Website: ulta-beauty
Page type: delivery-shipping
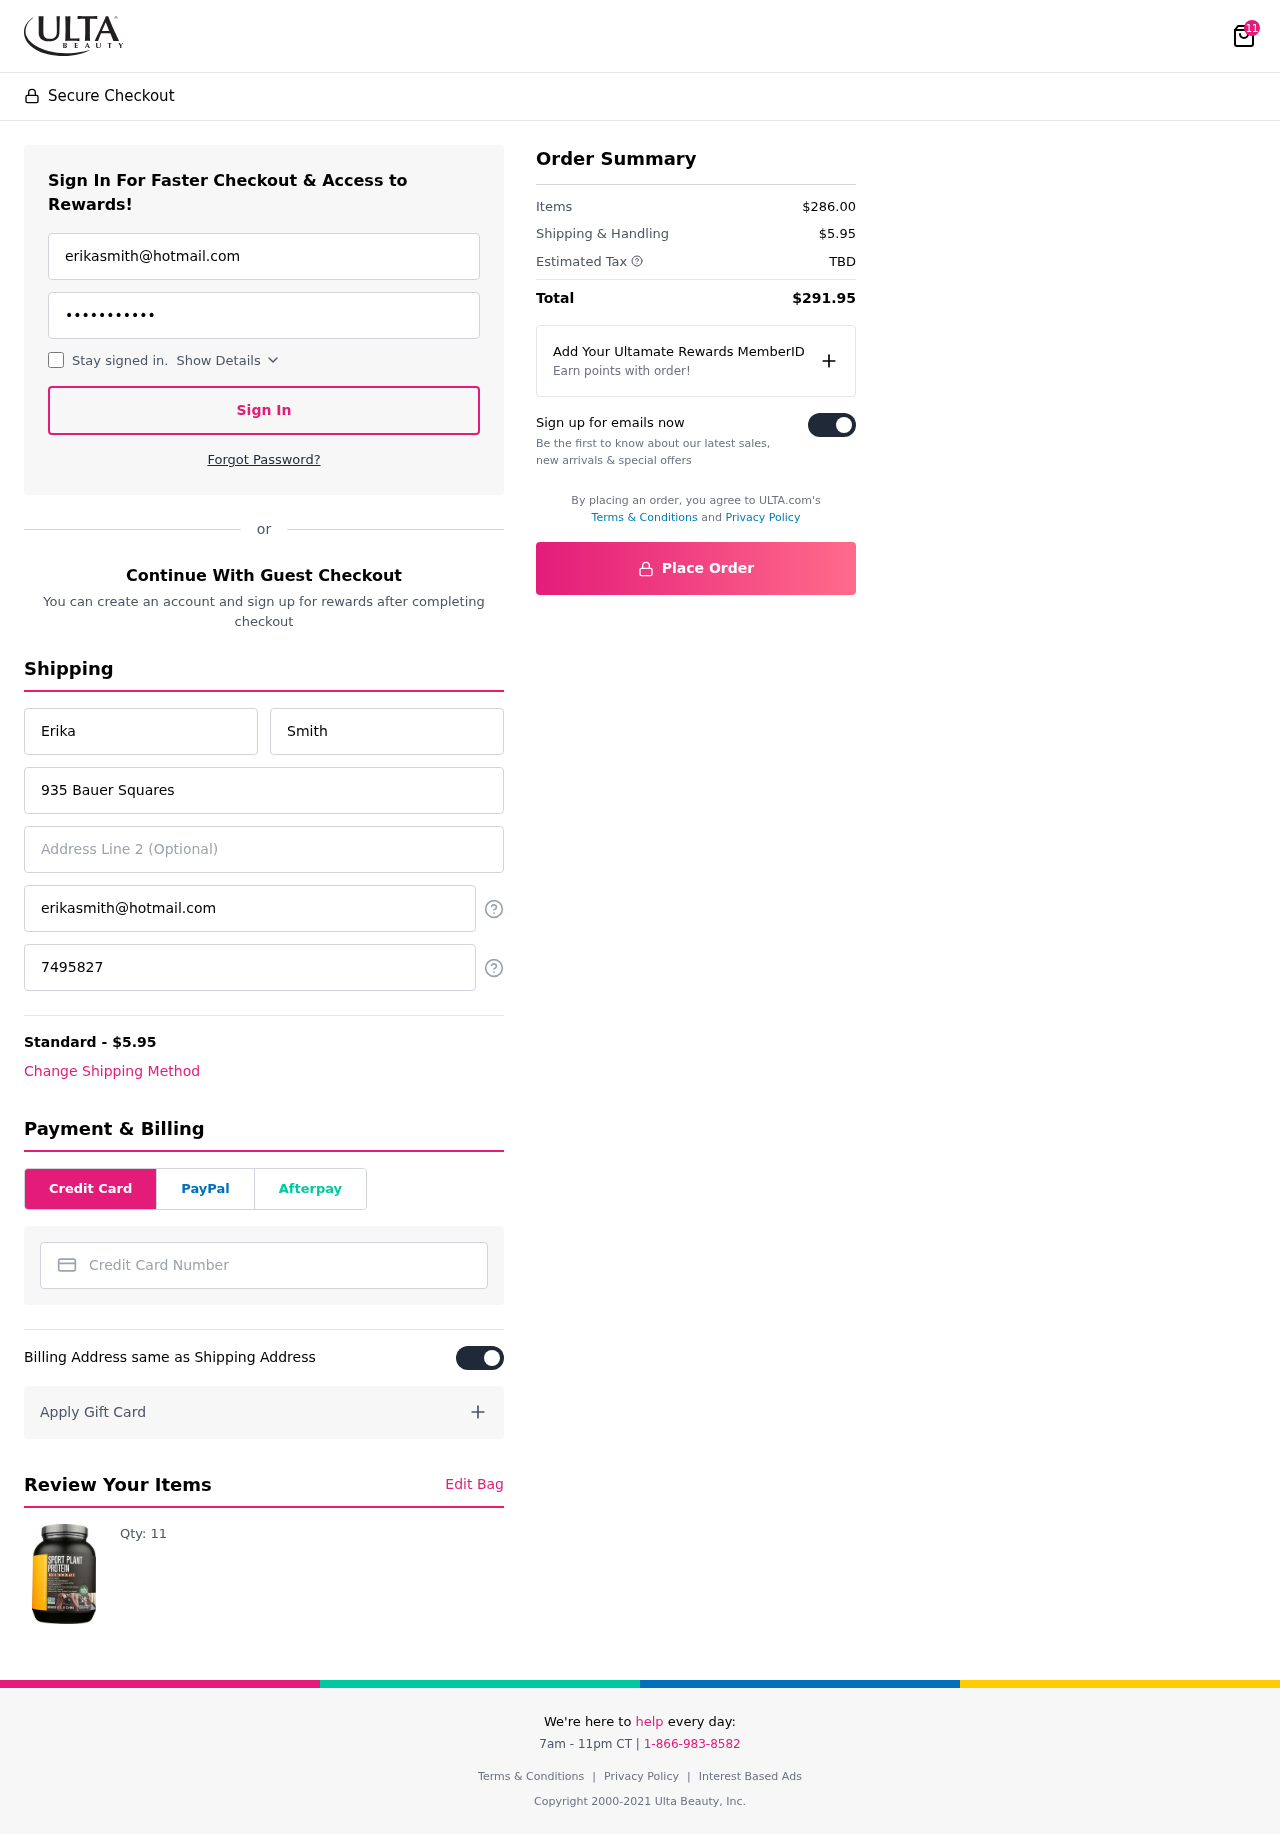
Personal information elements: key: PII_CARD_NUMBER
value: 3729 4201 6500 632
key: PII_EMAIL
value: erikasmith@hotmail.com
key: PII_EMAIL2
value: erikasmith@hotmail.com
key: PII_FIRSTNAME
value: Erika
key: PII_LASTNAME
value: Smith
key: PII_PHONE
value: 7495827283
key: PII_STREET
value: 935 Bauer Squares
Product elements: key: PRODUCT1_QUANTITY
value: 11
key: PRODUCT1
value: Qty: 11
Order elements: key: ORDER_NUM_ITEMS
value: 11
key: ORDER_SHIPPING_COST
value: $5.95
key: ORDER_SUBTOTAL
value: $286.00
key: ORDER_TAX
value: TBD
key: ORDER_TOTAL
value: $291.95